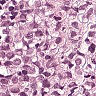
Metastatic tissue present: yes